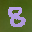
Label: 8